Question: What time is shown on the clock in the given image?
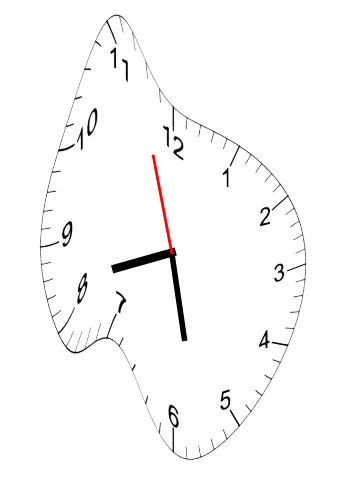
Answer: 08:27:57